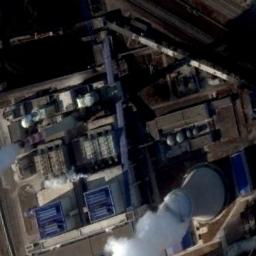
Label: thermal_power_station